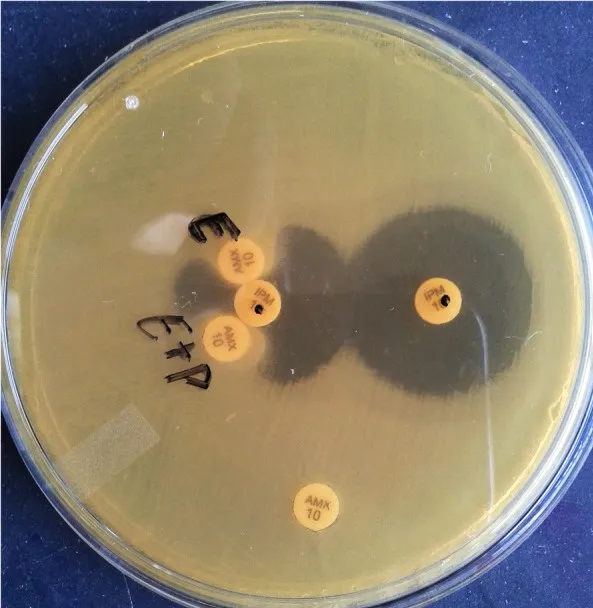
Detection of OXA-48 by using antibiotic containing disk which is intrinsically resistant to Providencia instead of Blank Disk3. {E - EDTA-0.1 M 10 mul (292 mug of EDTA), P-Phenyl Boronic Acid- 10 muL (containing 600 mug of PBA)}3.
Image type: ophthalmic_imaging (fundus_photograph)